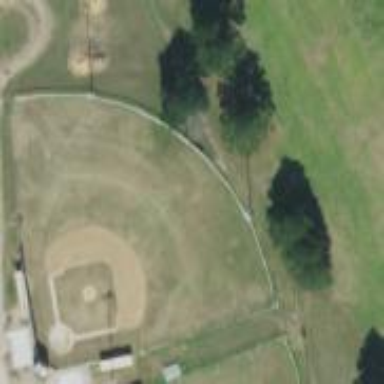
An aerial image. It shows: Baseball pitch for leisure land activities.